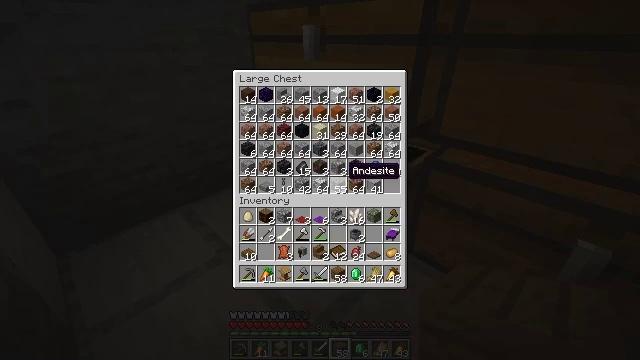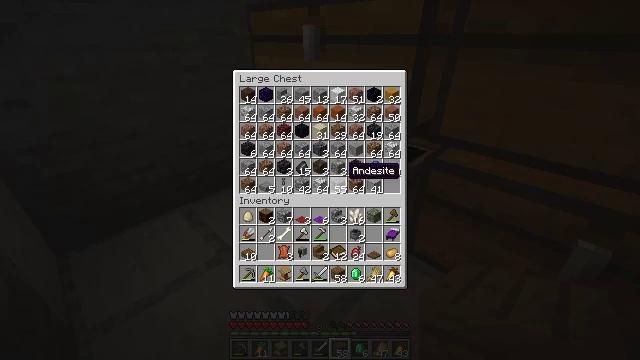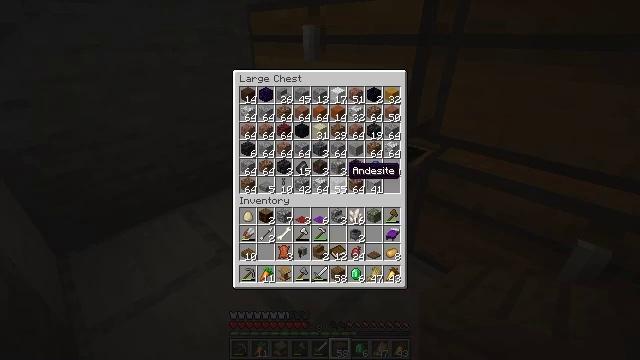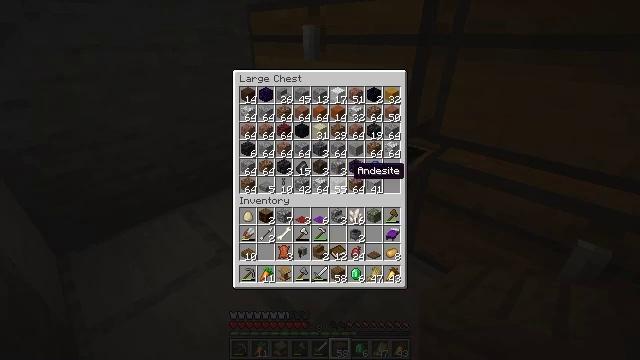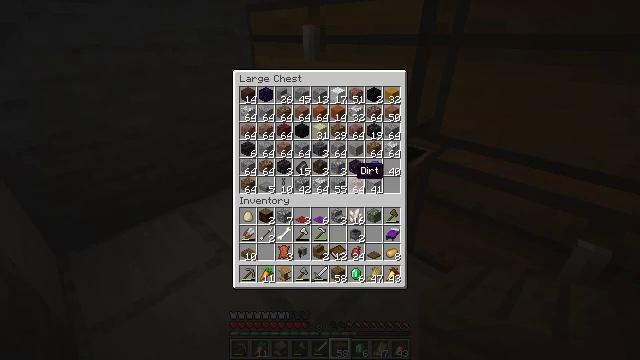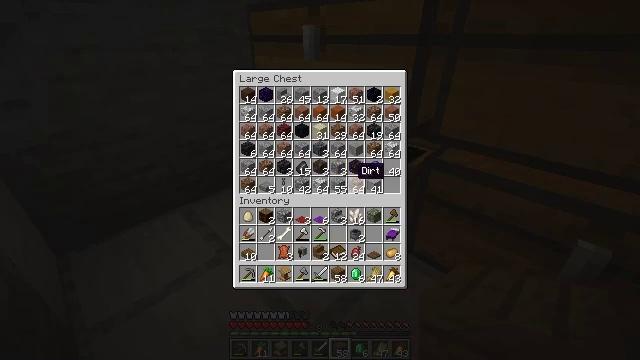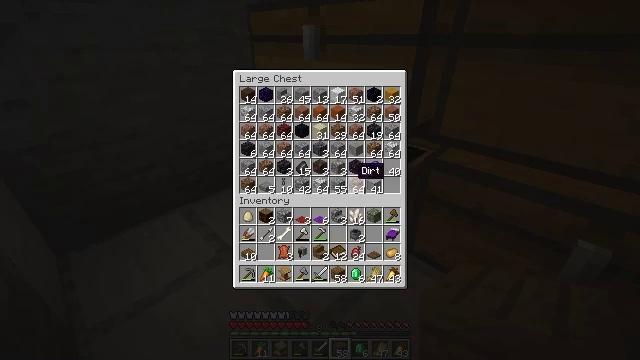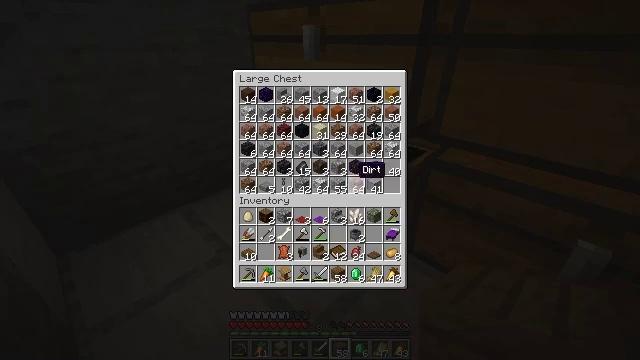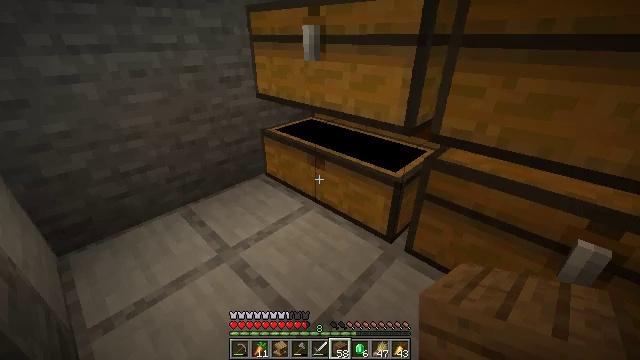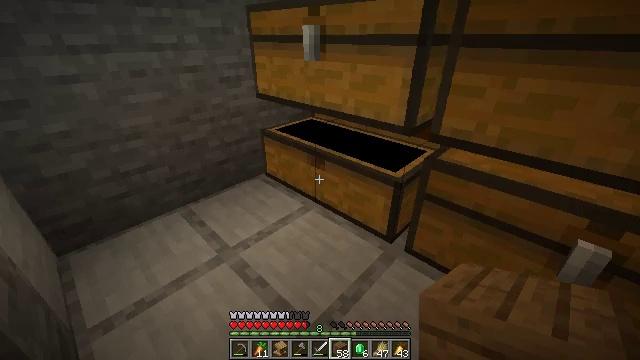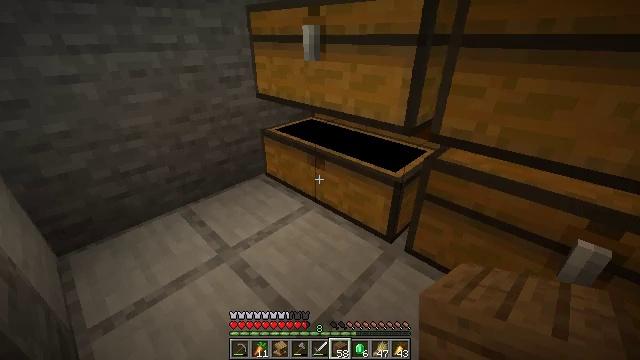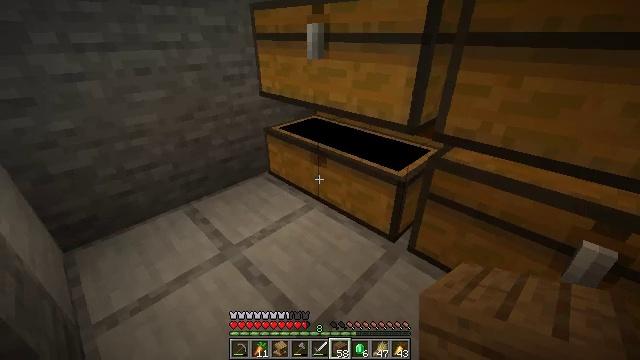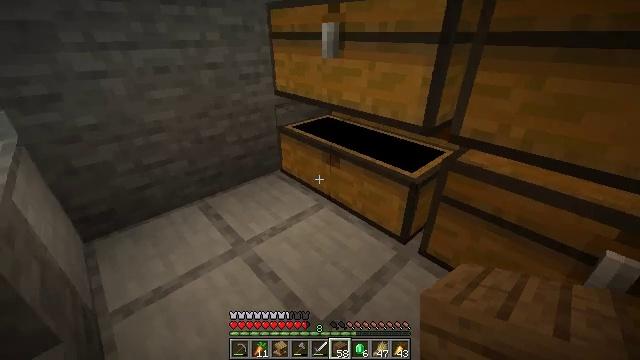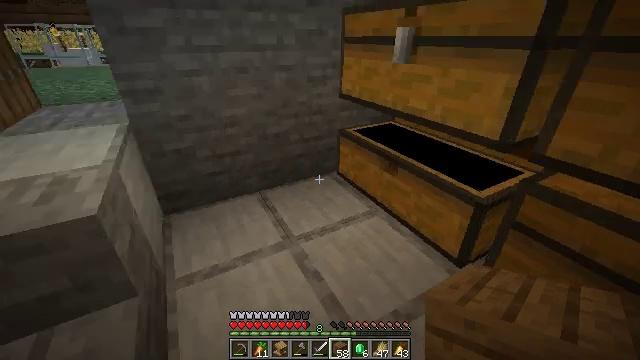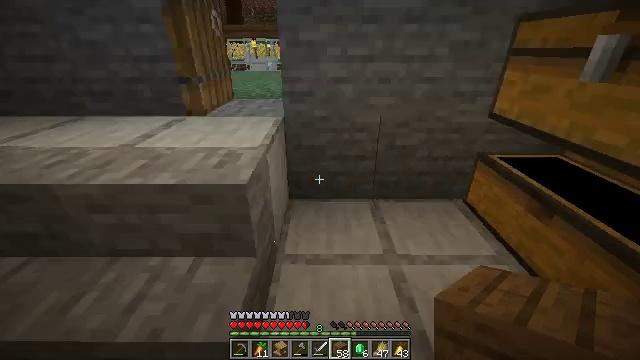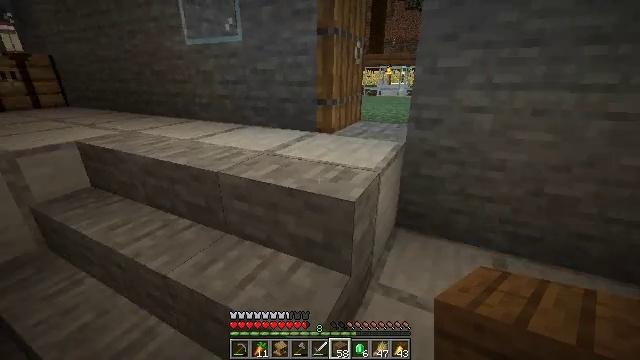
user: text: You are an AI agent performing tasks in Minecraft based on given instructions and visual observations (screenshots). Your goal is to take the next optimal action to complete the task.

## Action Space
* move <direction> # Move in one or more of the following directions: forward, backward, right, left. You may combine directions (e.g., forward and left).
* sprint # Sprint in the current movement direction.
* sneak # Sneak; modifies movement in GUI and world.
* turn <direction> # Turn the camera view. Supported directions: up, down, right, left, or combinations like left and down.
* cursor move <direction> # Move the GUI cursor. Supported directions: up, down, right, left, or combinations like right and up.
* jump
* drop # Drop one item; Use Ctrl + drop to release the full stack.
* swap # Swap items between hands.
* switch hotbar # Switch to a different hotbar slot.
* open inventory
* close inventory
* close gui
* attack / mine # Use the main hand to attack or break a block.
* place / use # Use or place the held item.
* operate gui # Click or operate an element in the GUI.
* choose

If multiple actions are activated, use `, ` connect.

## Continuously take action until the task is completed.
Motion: motion action
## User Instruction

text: Collect some bamboo.
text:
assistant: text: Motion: no_op
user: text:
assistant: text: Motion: no_op
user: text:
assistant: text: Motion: no_op
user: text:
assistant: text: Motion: no_op
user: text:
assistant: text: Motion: no_op
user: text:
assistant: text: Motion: no_op
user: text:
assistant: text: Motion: no_op
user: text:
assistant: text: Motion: no_op
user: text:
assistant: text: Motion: no_op
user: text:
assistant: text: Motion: no_op
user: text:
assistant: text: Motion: no_op
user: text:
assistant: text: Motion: turn left
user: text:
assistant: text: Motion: turn left
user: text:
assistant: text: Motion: turn left and up
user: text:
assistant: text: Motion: turn left and up
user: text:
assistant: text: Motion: turn left and up
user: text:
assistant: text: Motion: turn left and up
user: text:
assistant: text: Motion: turn left and up
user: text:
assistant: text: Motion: turn left and up
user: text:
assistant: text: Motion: turn left and up
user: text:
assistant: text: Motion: no_op
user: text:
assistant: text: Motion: no_op
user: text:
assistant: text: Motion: no_op
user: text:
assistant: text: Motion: no_op
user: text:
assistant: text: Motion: no_op
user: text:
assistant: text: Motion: no_op
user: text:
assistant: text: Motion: no_op
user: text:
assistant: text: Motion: no_op
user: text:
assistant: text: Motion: move forward
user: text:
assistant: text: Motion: move forward